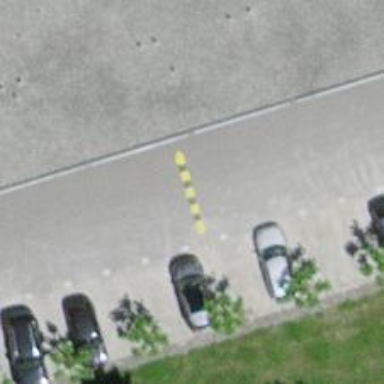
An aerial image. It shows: Bump for traffic calming.